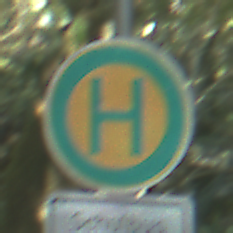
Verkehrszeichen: Haltestelle
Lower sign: ZeitangabenMitBeschraenkungAufWochentage5
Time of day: Midday
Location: Outdoor (Nature)
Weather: Clear
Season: NotSpecified
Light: Natural